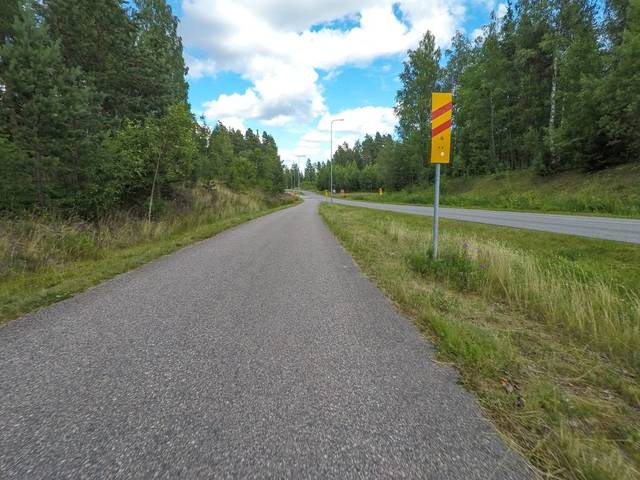
Region: Finland
Coordinates: 61.12, 28.471